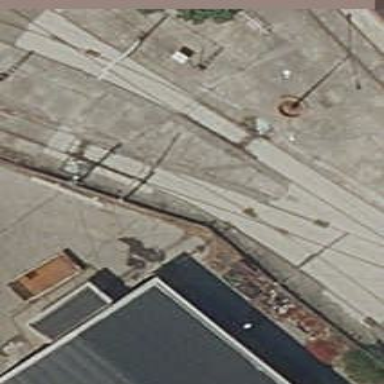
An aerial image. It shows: Railway switch.